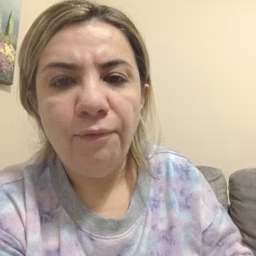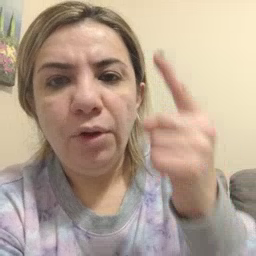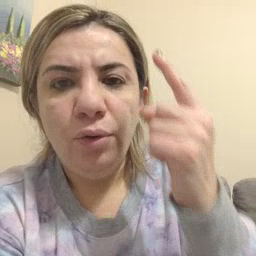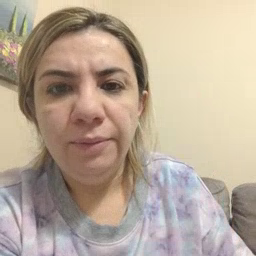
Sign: first